Interaction volume radius: 5 \u00c5
Interaction volume height: 30 \u00c5
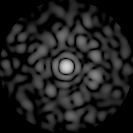
Disorder parameter: 0.827